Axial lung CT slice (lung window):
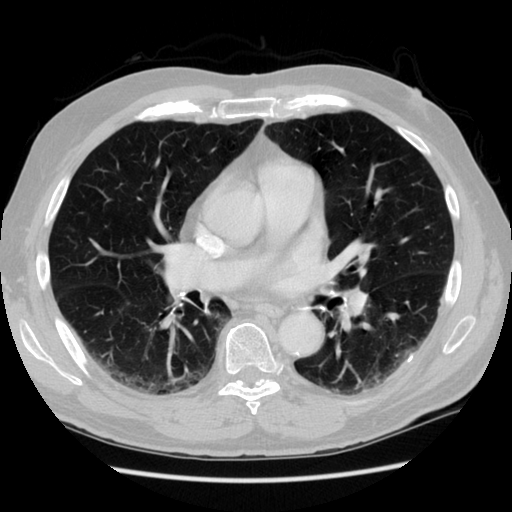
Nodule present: no